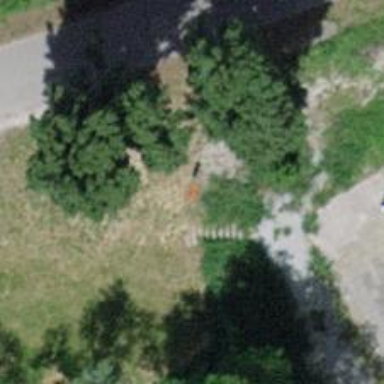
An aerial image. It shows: Pole supporting roof covering pipeline marker.